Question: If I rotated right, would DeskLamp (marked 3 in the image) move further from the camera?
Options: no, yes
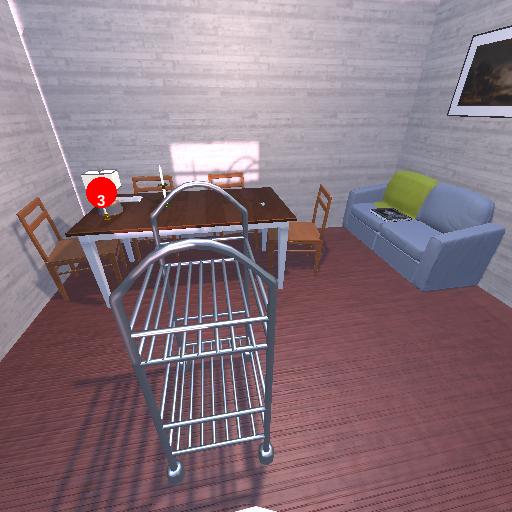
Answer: no